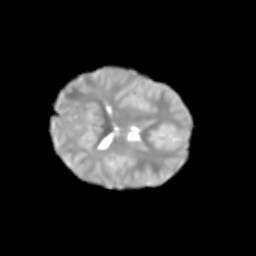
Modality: T2w
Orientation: axial
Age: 6
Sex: male
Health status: healthy